Current action and preconditions to check: trajectory_clear

Your task: For each precondition in the list above, predict whether it will hold at this action.

Consider the current scene as observed from the mobile robot's camera, and analyze the predicted future states of all dynamic agents (e.g., people, animals, vehicles, or any moving entities) within the NEXT SECOND.

IMPORTANT: Only answer "very likely" if you are absolutely certain—based on strong, clear evidence—that a dynamic agent will violate the precondition in the predicted future state. Do NOT answer "very likely" for unlikely, ambiguous, or low-probability risks.

Ask yourself for each precondition: Is there a high probability, with clear and convincing evidence, that the predicted future states of any dynamic agent will interfere with the predicted future state of the currently executing action within the NEXT SECOND, causing that precondition to fail?

Assess the risk level based on these predictions. Use "likely" or "very likely" if motions create a clear risk of interference.

Use "neutral" or "improbable" if agents are nearby but their predicted paths are clearly diverging or non-conflicting.

Failure Risk Categories: "very improbable", "improbable", "neutral", "likely", "very likely"

Answer Format: Output ONLY the probability_of_failure value from these categories: "very improbable", "improbable", "neutral", "likely", "very likely"

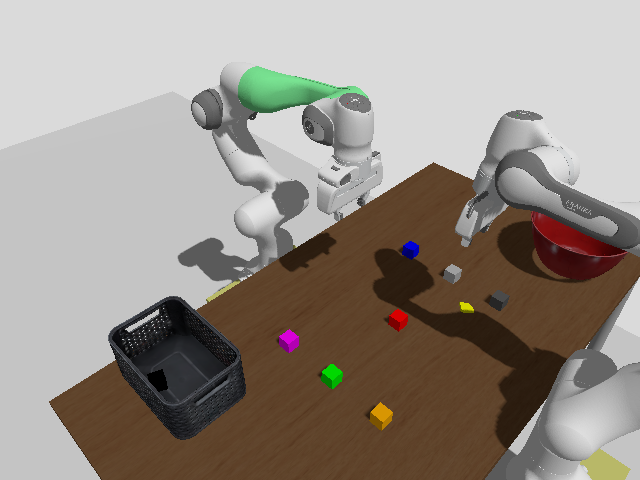

Answer: improbable